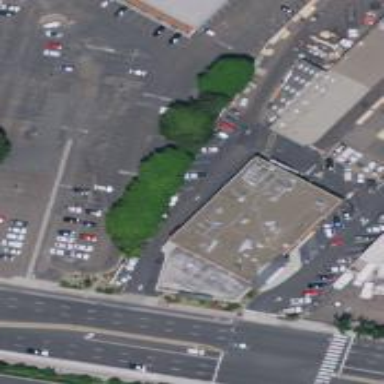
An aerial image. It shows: Hardware shop located within building.